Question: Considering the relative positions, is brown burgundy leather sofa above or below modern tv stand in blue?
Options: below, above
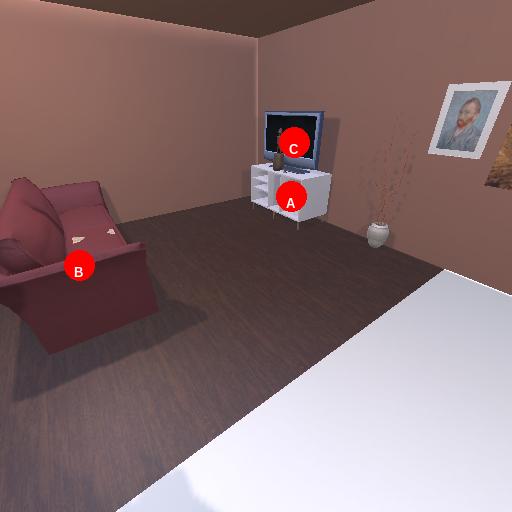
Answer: below